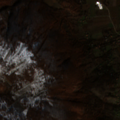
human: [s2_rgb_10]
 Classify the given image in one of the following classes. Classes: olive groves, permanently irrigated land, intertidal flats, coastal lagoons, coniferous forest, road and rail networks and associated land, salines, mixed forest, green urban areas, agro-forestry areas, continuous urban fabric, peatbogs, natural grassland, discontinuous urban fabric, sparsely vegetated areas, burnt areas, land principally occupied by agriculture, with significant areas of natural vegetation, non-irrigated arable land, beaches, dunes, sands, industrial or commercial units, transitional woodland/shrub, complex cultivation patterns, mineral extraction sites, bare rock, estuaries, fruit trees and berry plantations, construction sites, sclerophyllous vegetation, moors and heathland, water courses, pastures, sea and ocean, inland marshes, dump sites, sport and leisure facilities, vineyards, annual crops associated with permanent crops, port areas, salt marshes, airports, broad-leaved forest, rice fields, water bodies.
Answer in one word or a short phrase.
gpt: non-irrigated arable land, land principally occupied by agriculture, with significant areas of natural vegetation, broad-leaved forest, transitional woodland/shrub